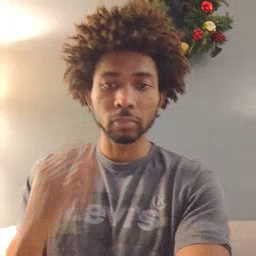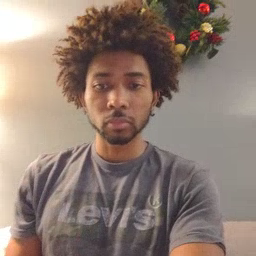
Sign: gum